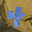
Label: 4